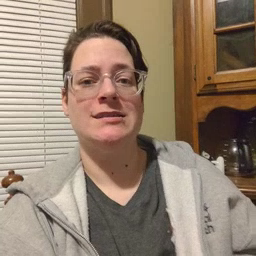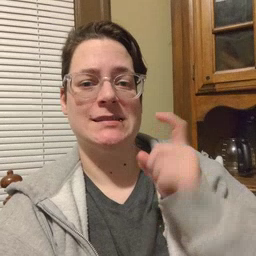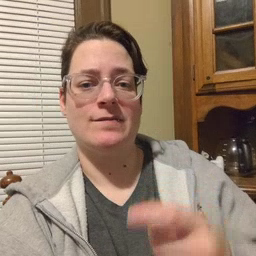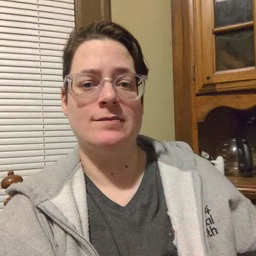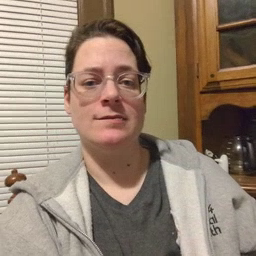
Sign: give